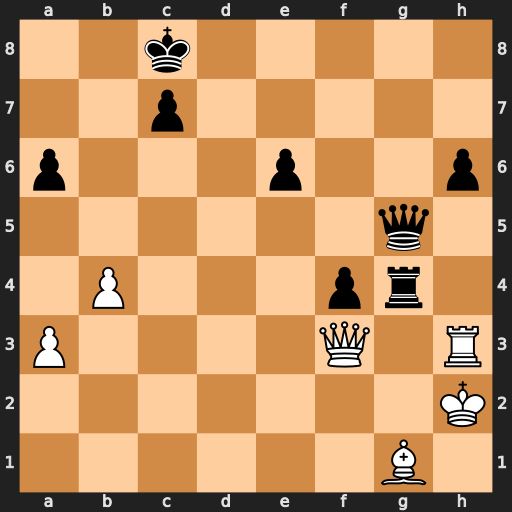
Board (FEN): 2k5/2p5/p3p2p/6q1/1P3pr1/P4Q1R/7K/6B1
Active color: w
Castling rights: -
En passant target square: -
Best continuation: Qa8+ Kd7 Rd3+